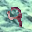
Label: 9